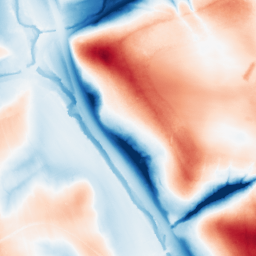
Category: trend_removal
Decomposition family: local_polynomial
Decomposition parameters: window_size: 101
degree: 2
Upsampling method: regularized
Upsampling parameters: scale: 2
lambda_reg: 0.01
Upsampling scale: 2